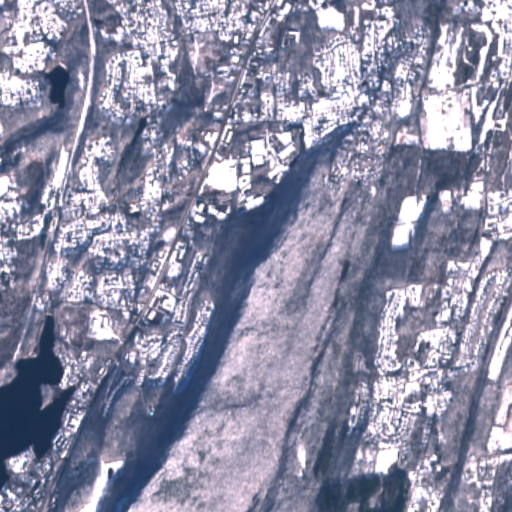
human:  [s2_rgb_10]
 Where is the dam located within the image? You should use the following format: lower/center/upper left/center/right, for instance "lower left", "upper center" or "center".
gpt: The dam is located in the center left of the image.
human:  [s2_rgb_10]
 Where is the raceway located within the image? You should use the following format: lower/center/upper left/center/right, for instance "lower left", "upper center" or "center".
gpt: The raceway is located in the upper center of the image.
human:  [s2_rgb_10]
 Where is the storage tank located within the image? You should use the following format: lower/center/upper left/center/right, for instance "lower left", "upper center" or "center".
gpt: The storage tank is located in the lower left of the image.
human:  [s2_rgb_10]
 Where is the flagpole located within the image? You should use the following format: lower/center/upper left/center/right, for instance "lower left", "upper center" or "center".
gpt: The flagpole is located in the upper center of the image.
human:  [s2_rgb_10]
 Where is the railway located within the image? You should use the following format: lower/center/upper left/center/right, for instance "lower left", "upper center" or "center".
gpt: The railway is located in the left of the image.
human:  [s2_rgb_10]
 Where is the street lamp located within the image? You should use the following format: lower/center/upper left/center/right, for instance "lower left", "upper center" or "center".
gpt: The street lamp is located in the upper center of the image.
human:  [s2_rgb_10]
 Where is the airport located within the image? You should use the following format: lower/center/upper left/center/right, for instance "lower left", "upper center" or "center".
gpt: There is no airport in the image.